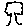
Label: tree